Question: Here is what I'm trying to do (all parents and children must have a button on the right, in the future, only the hovered item will be able to show the **close ** button):

'''
class CloseButton : public QItemDelegate
{
Q_OBJECT
public:
CloseButton( QObject* parent = 0 )
: QItemDelegate( parent )
{};
QWidget* createEditor( QWidget* parent, const QStyleOptionViewItem& option, const QModelIndex& index ) const
{
if ( index.column() == 1 )
{
QToolButton* button = new QToolButton( parent );
button->setIcon( QIcon( CLOSE_ICON ) );
//button->setFixedSize( 16, 16 );
//button->setAutoRaise( true );
//button->setVisible( true );
CONNECT( button, SIGNAL( clicked() ), this, SLOT( emitCommitData() ) );
return button;
}
return ( new QWidget );
}
private slots:
void emitCommitData()
{
emit commitData( qobject_cast< QWidget* >( sender() ) );
}
private:
//Q_DISABLE_COPY( CloseButton );
};
'''
'QTreeWidget'
'''
recipientsView()->setItemDelegateForColumn( 1, new CloseButton( this ) );
'''
where 'recipientsView()' is a simple 'QTreeWidget'.
Problem is that 'QToolButton's are not shown at all (it must be in the second column, i.e. column index in the tree is '1'). What I'm doing wrong?
I have checked already all Qt demo examples about delegates and the first Google result about 'QItemDelegate''s and similar stuff.
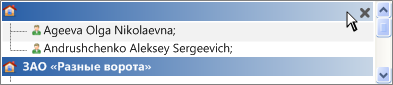
Answer: You can use the 'QStyledDelegate::paint' function to draw the close icon, without using any widget, and the 'editorEvent' to receive mouse events for the item, even if you don't use the editor or make the item editable.
'''
class CloseButton : public QStyledItemDelegate {
Q_OBJECT
public:
explicit CloseButton(QObject *parent = 0,
const QPixmap &closeIcon = QPixmap())
: QStyledItemDelegate(parent)
, m_closeIcon(closeIcon)
{
if(m_closeIcon.isNull())
{
m_closeIcon = qApp->style()
->standardPixmap(QStyle::SP_DialogCloseButton);
}
}
QPoint closeIconPos(const QStyleOptionViewItem &option) const {
return QPoint(option.rect.right() - m_closeIcon.width() - margin,
option.rect.center().y() - m_closeIcon.height()/2);
}
void paint(QPainter *painter, const QStyleOptionViewItem &option,
const QModelIndex &index) const {
QStyledItemDelegate::paint(painter, option, index);
// Only display the close icon for top level items...
if(!index.parent().isValid()
// ...and when the mouse is hovering the item
// (mouseTracking must be enabled on the view)
&& (option.state & QStyle::State_MouseOver))
{
painter->drawPixmap(closeIconPos(option), m_closeIcon);
}
}
QSize sizeHint(const QStyleOptionViewItem &option,
const QModelIndex &index) const
{
QSize size = QStyledItemDelegate::sizeHint(option, index);
// Make some room for the close icon
if(!index.parent().isValid()) {
size.rwidth() += m_closeIcon.width() + margin * 2;
size.setHeight(qMax(size.height(),
m_closeIcon.height() + margin * 2));
}
return size;
}
bool editorEvent(QEvent *event, QAbstractItemModel *model,
const QStyleOptionViewItem &option,
const QModelIndex &index)
{
// Emit a signal when the icon is clicked
if(!index.parent().isValid() &&
event->type() == QEvent::MouseButtonRelease) {
QMouseEvent *mouseEvent = static_cast<QMouseEvent*>(event);
QRect closeButtonRect = m_closeIcon.rect()
.translated(closeIconPos(option));
if(closeButtonRect.contains(mouseEvent->pos()))
{
emit closeIndexClicked(index);
}
}
return false;
}
signals:
void closeIndexClicked(const QModelIndex &);
private:
QPixmap m_closeIcon;
static const int margin = 2; // pixels to keep arount the icon
Q_DISABLE_COPY(CloseButton)
};
'''